Question: I'm looking for a specific answer to my question. And this is, I have a row containing a quantity of divs (is dynamically set).
What I want is alternately the background of divs (3 divs) are set to another color like this:

Can this be done by the CSS odd and even pseudo classes or should this be done through jQuery?
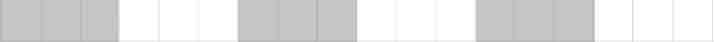
Answer: You can do this by adding this to your CSS.. 'foo:nth-child(n+3)'
'''
ul li:nth-child(6n+4),
ul li:nth-child(6n+5),
ul li:nth-child(6n+6) {
border: 1px solid red;
}
'''
^ Altough I'm not a fan, it works.
<URL>